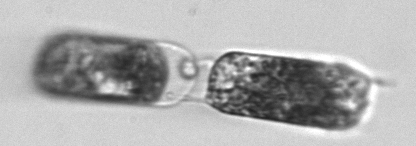
Label: Hemiaulus